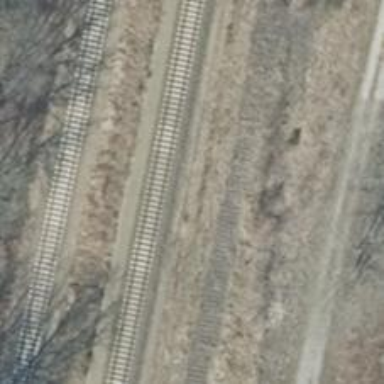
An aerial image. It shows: Abandoned railway siding.